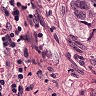
Metastatic tissue present: yes